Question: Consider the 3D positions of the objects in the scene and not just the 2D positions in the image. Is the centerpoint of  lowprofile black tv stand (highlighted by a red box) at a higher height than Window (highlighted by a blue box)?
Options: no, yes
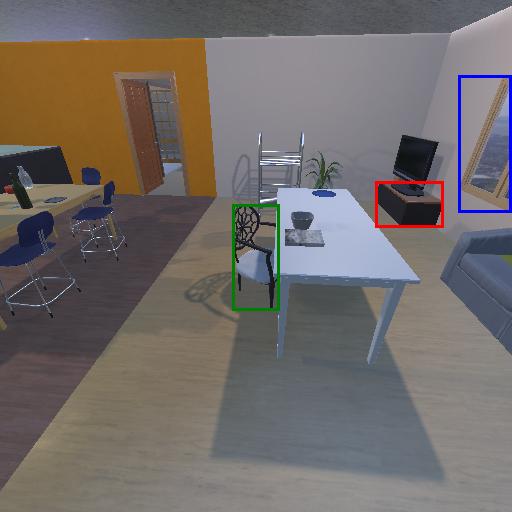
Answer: no